Question: I have two points and plot them as a line as below picture.
'''
fig=plt.figure(figsize=(7,6))
plt.plot(lont[-2:],latt[-2:],'b')
plt.show()
'''

and now I want to rotated this line 45 degrees (take one of the two points as a origin)
how should I do?
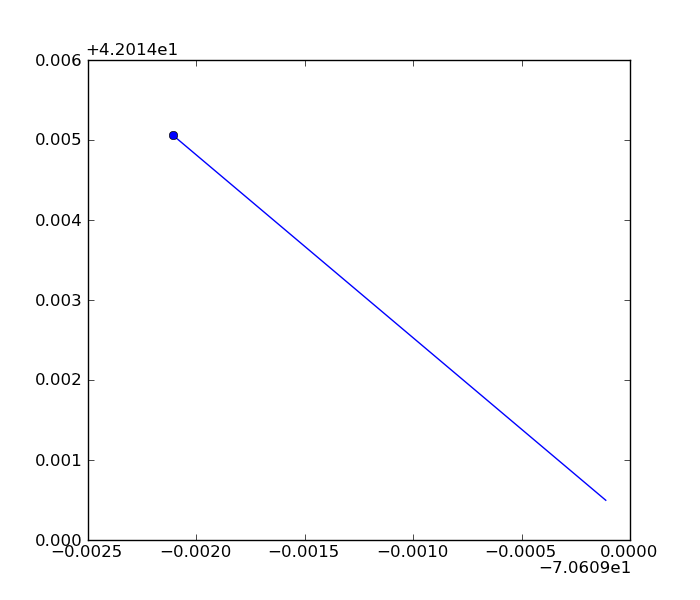
Answer: A rotation looks like the following:
'''
newx = (x1 - xorigin)*cos(45 * pi / 180)
newy = (y1 - yorigin)*sin(45 * pi / 180)
'''
If one of your points is the origin you only need apply it to the other point